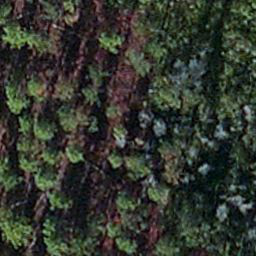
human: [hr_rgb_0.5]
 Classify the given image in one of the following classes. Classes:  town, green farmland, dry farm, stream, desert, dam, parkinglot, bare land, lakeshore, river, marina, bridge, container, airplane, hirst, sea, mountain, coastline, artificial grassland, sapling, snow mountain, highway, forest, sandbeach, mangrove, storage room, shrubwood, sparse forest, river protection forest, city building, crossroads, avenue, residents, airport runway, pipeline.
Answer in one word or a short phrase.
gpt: sapling